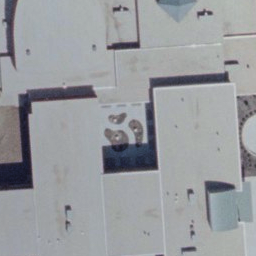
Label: buildings